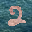
Label: 2